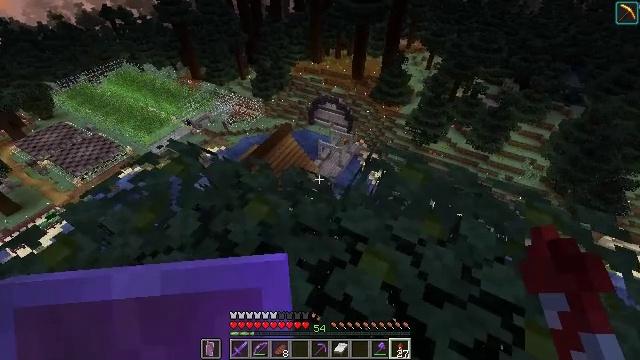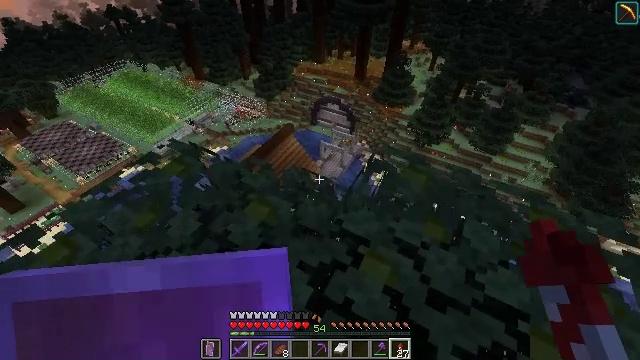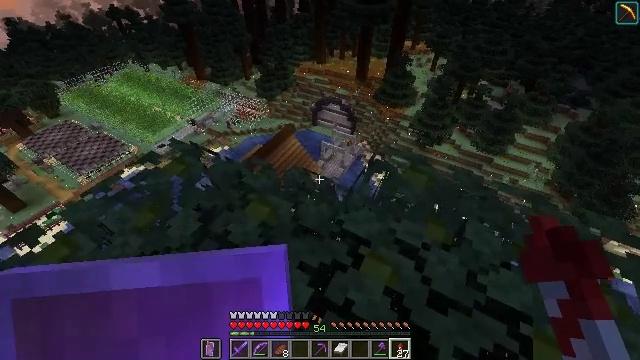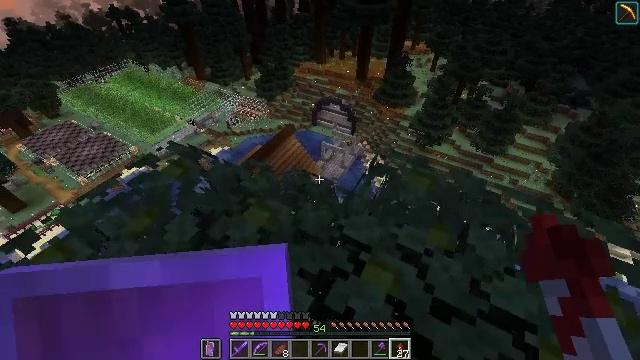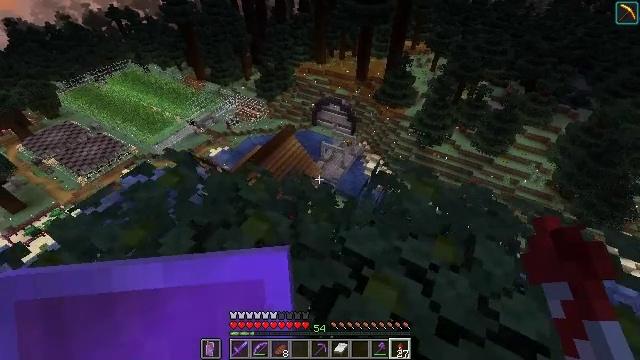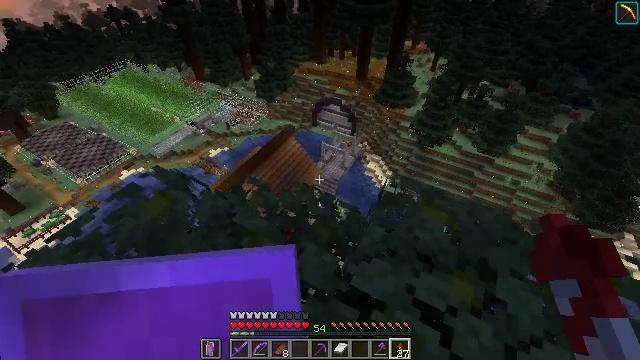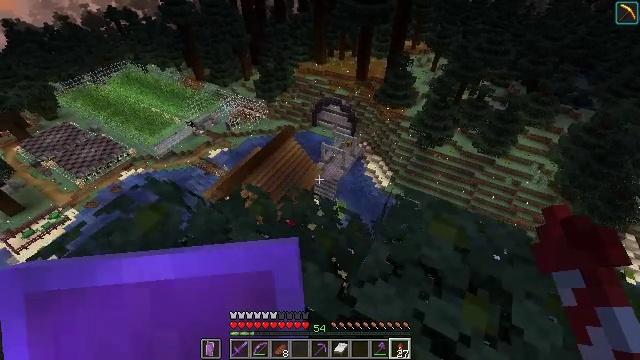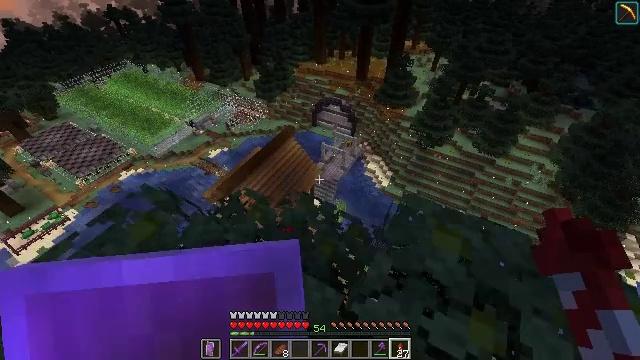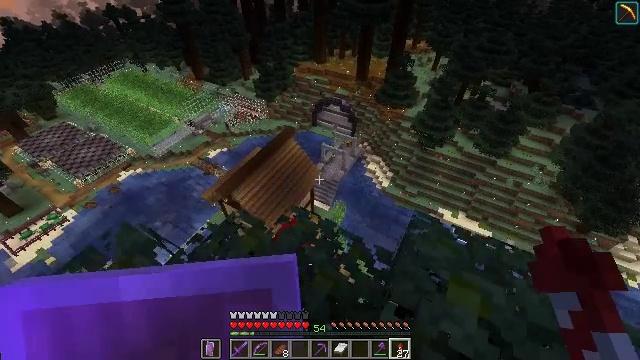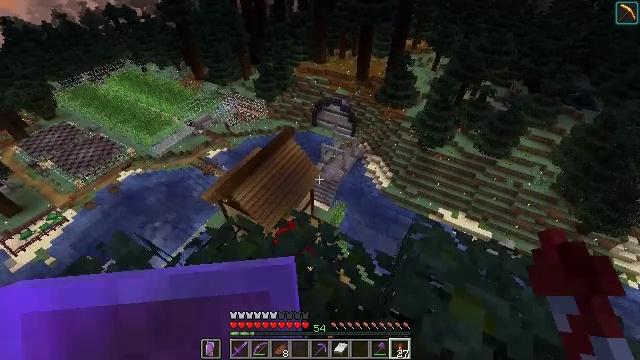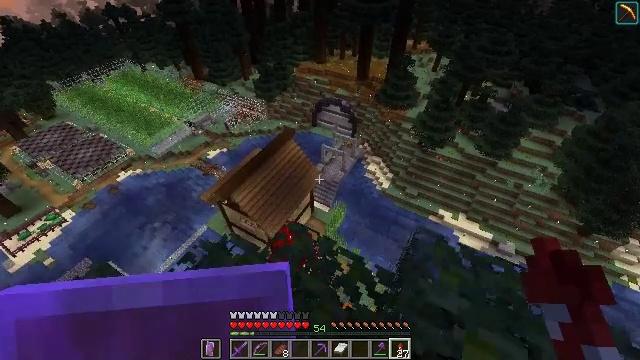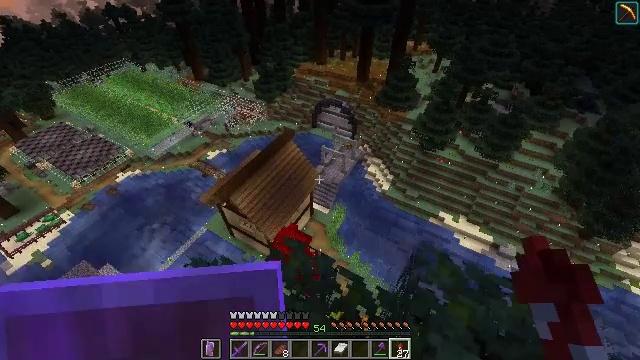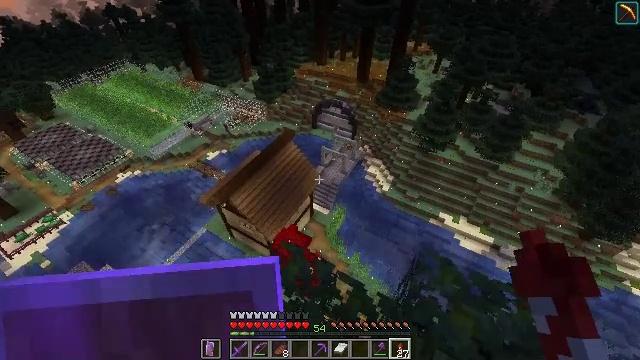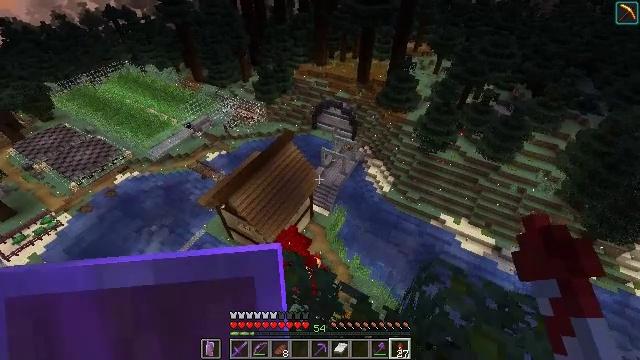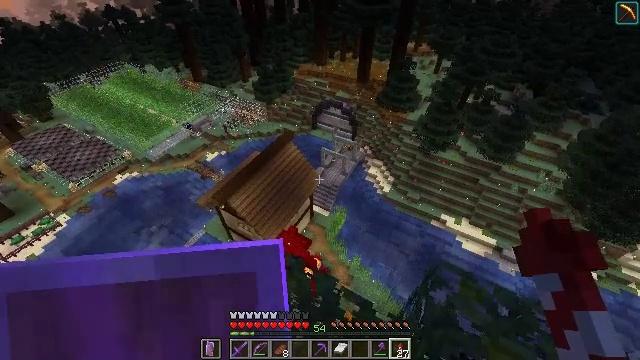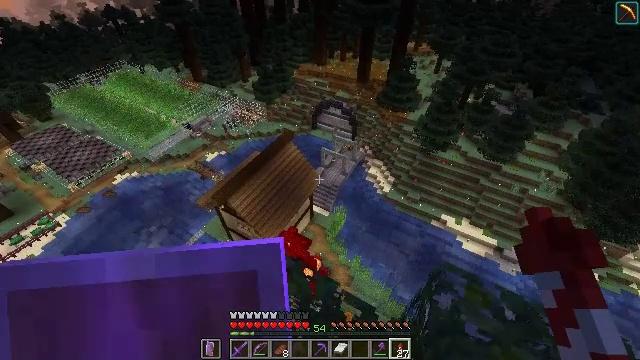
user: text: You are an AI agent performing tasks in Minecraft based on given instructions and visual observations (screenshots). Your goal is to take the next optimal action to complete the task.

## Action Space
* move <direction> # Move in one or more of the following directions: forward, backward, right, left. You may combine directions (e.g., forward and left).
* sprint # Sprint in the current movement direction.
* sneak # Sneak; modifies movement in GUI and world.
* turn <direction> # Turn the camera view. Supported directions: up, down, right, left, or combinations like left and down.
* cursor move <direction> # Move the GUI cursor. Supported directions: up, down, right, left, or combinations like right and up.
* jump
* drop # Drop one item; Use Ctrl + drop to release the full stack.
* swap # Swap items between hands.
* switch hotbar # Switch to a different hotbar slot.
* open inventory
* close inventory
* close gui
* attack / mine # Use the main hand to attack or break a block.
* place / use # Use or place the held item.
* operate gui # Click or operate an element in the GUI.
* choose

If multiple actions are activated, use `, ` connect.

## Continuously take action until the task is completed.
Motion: motion action
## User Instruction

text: In the crafting table, craft some paper.
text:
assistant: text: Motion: no_op
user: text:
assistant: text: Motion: no_op
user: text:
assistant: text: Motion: move forward
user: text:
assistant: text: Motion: move forward
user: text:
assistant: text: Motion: move forward
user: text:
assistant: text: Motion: move forward
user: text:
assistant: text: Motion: move forward
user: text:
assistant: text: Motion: move forward
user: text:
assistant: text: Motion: move forward
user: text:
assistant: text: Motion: move forward
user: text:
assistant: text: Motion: move forward
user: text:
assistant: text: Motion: move forward
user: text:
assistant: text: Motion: move forward
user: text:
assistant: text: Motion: move forward
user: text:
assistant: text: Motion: move forward
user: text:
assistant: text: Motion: move forward
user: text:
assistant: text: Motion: move forward
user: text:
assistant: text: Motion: move forward
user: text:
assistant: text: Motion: move forward
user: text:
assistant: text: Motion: move forward, jump
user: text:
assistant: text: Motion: move forward, jump
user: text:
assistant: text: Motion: move forward, jump
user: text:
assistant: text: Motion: move forward, jump
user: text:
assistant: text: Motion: move forward, jump
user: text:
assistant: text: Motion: move forward
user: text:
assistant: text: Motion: move forward
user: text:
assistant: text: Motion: move forward
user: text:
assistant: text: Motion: move forward
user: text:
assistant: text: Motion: move forward
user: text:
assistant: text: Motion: move forward, jump